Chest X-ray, PA view. Patient: 43 years old, sex F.
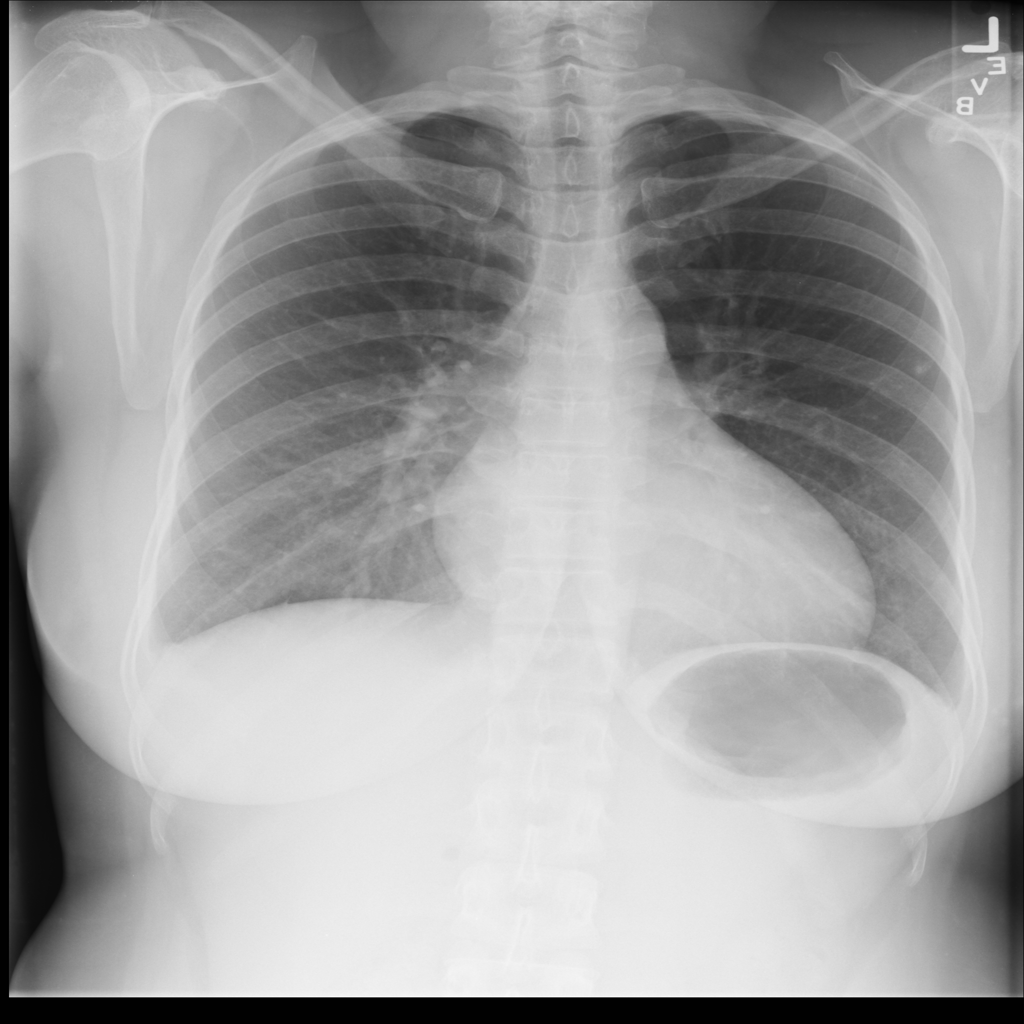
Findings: Cardiomegaly, Effusion